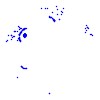
Particle: proton